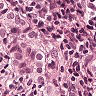
Metastatic tissue present: yes